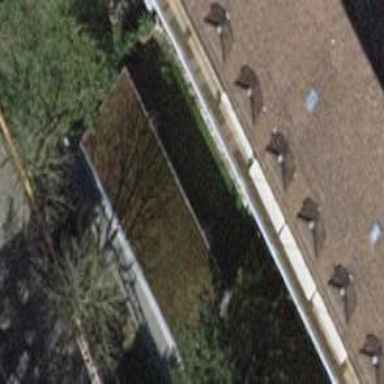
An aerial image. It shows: View of roof of building.